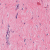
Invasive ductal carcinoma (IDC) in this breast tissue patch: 0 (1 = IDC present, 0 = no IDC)